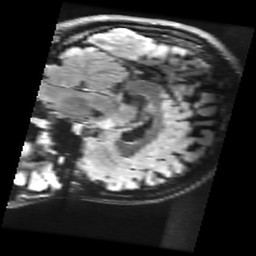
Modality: FLAIR
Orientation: sagittal
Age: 21
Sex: female
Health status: healthy
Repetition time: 12 s
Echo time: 0.09782 s